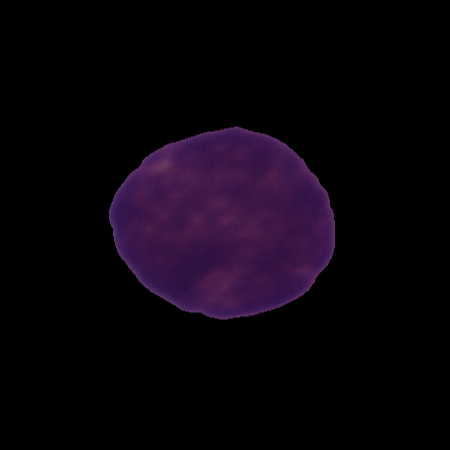
Label: cancer